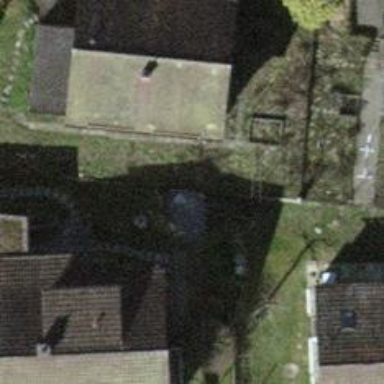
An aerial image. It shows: House with gabled roof oriented along the structure.